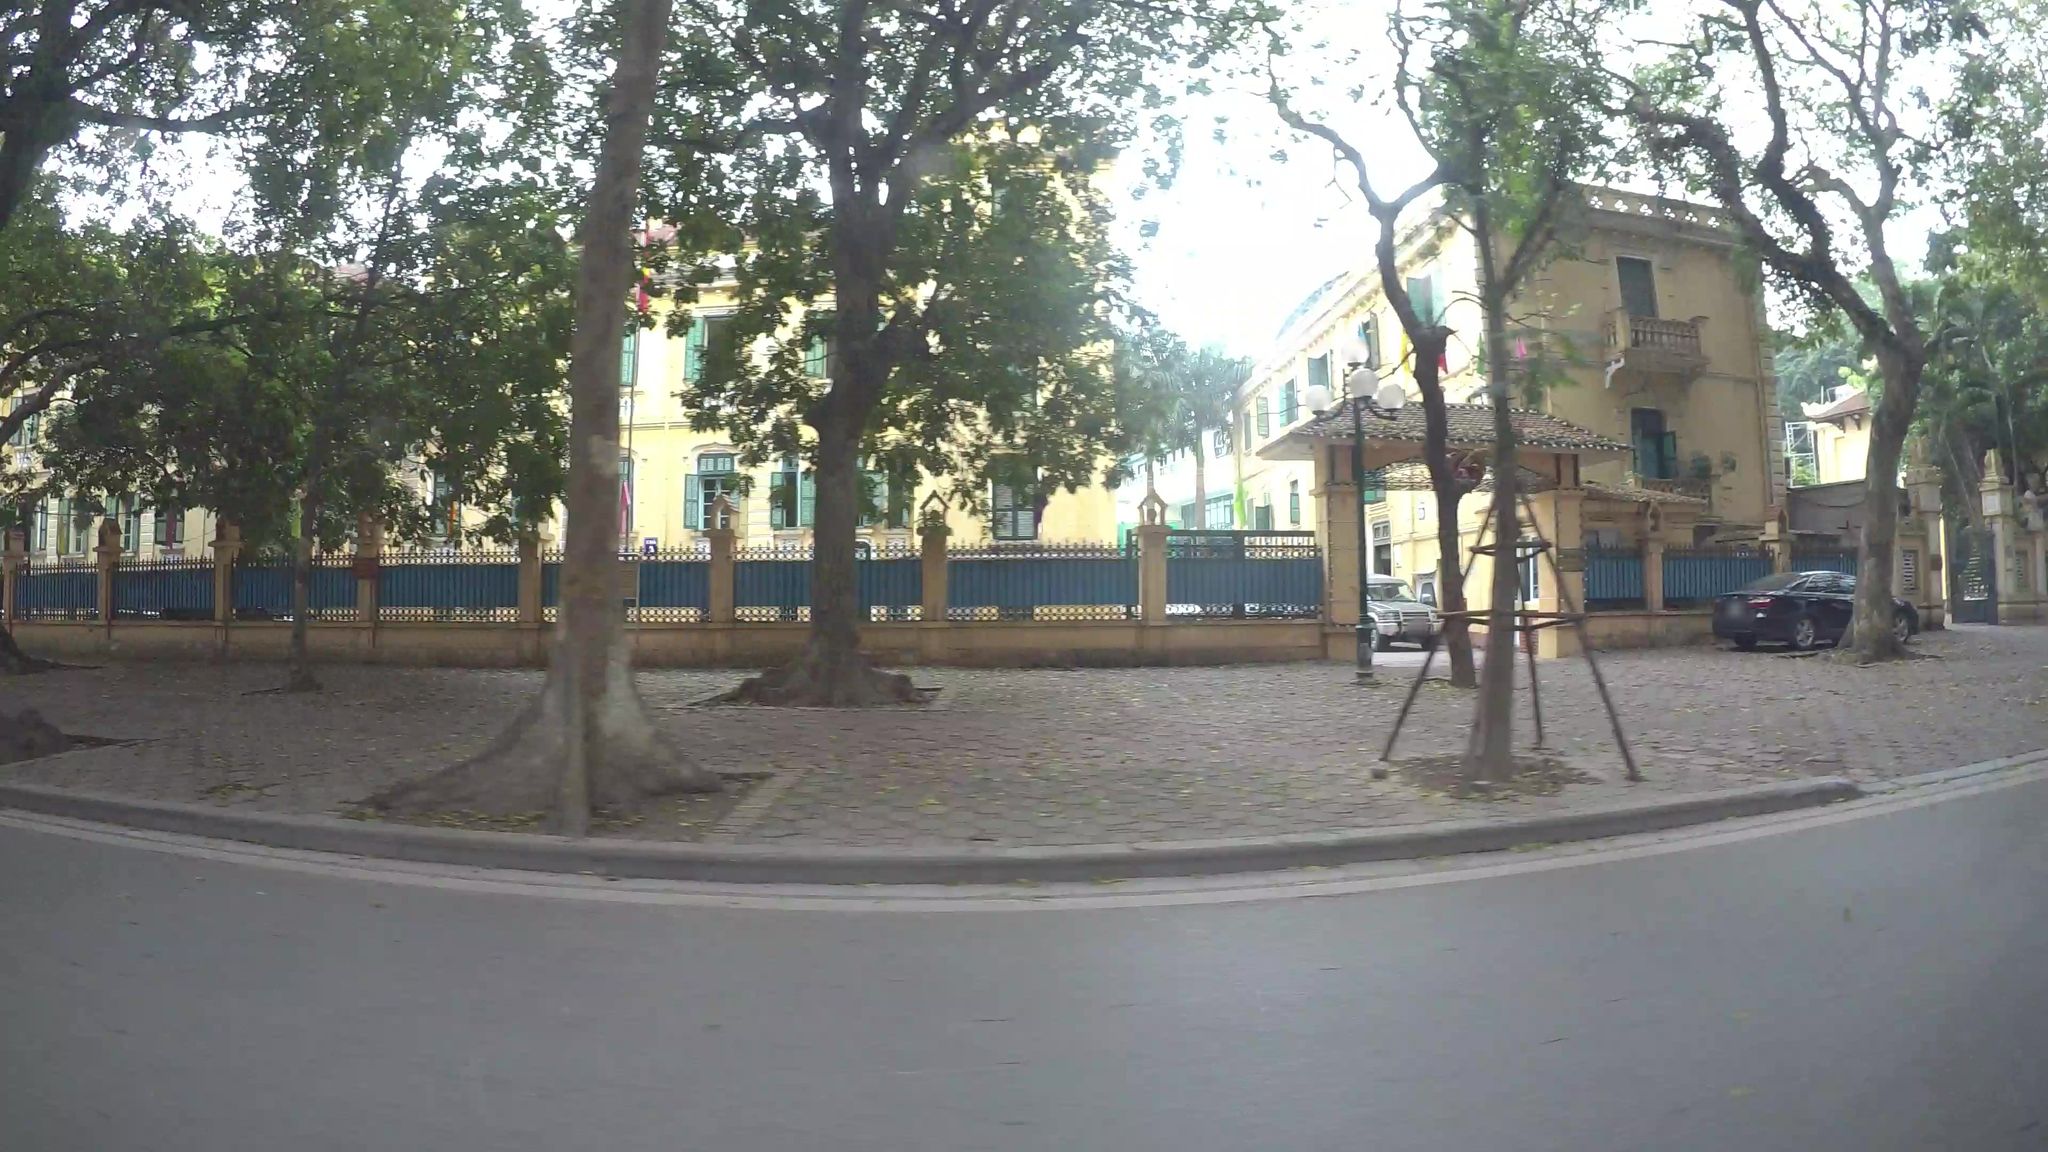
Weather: clear
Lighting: day
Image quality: good
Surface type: driving surface
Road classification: secondary
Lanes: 2
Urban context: urban centre
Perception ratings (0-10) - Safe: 4.62, Lively: 7.14, Beautiful: 5.46, Boring: 2.63, Depressing: 4.09, Wealthy: 3.16